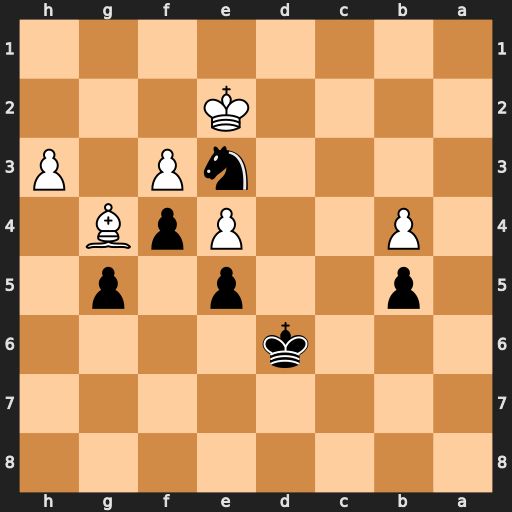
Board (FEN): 8/8/3k4/1p2p1p1/1P2PpB1/4nP1P/4K3/8
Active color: b
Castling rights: -
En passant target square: -
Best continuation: Nc2 Kd2 Nxb4